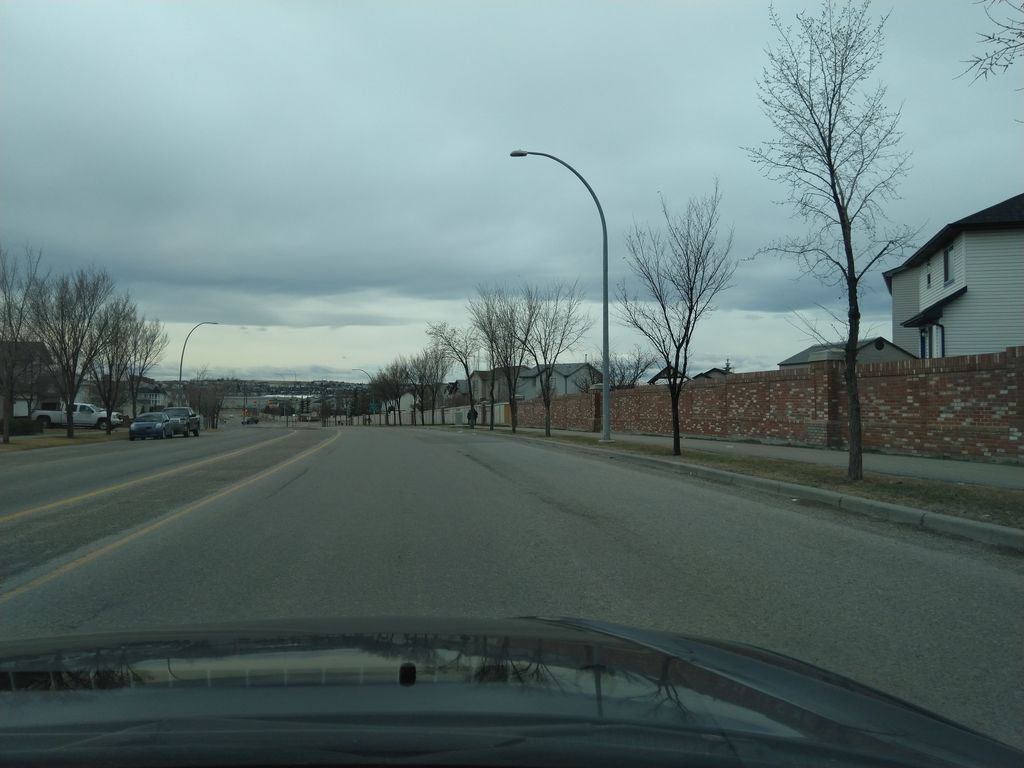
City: calgary